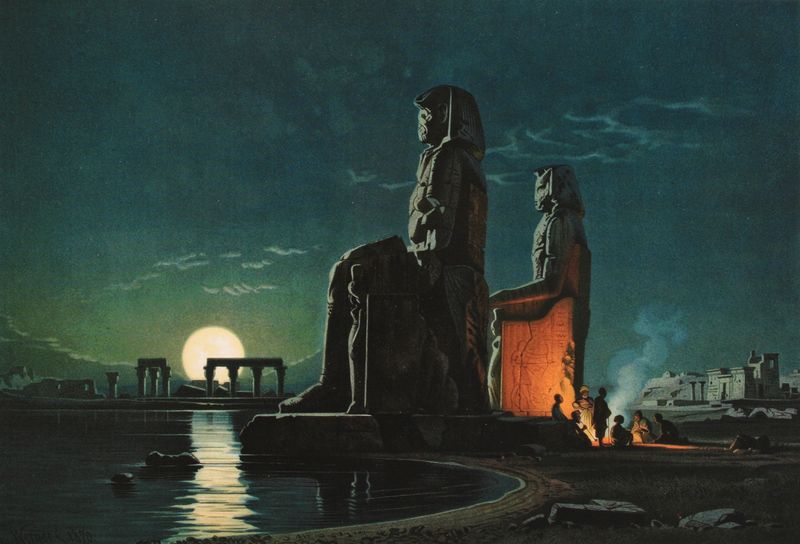
Titel: Memnonen im Mondlicht
Künstler: Carl Friedrich Heinrich Werner
Institution: Privatbesitz
Schlagwörter: blau, dunkel, feuer, gemälde, himmel, meer, wasser, wolken, fluss, gelb, landschaft, menschen, sand, see, sitzen, stadt, ufer, hell, licht, männer, nacht, schwarz, säule, säulen, weiss, gebäude, gras, rot, feier, architektur, silber, stein, steine, spiegelung, weite, gewässer, qualm, rauch, sonne, sitzend, nachthimmel, skulptur, statue, strand, bogen, wüste, figuren, romantik, staffage, reflexion, bögen, oase, mond, ruine, antike, orient, flammen, mondschein, ruinen, gemäuer, schein, skulpturen, statuen, blua, romantisch, reflektion, wächter, tempel, macht, kitsch, turban, vollmond, sphinx, ägypten, delta, riesig, feierabend, zauberhaft, lagerfeuer, nil, pharao, pharaonen, moon, tempe, agypten, skulpuren, überlebensgroß, clouds, kolosse, ägypteb, osase, memnos, memnoskolosse